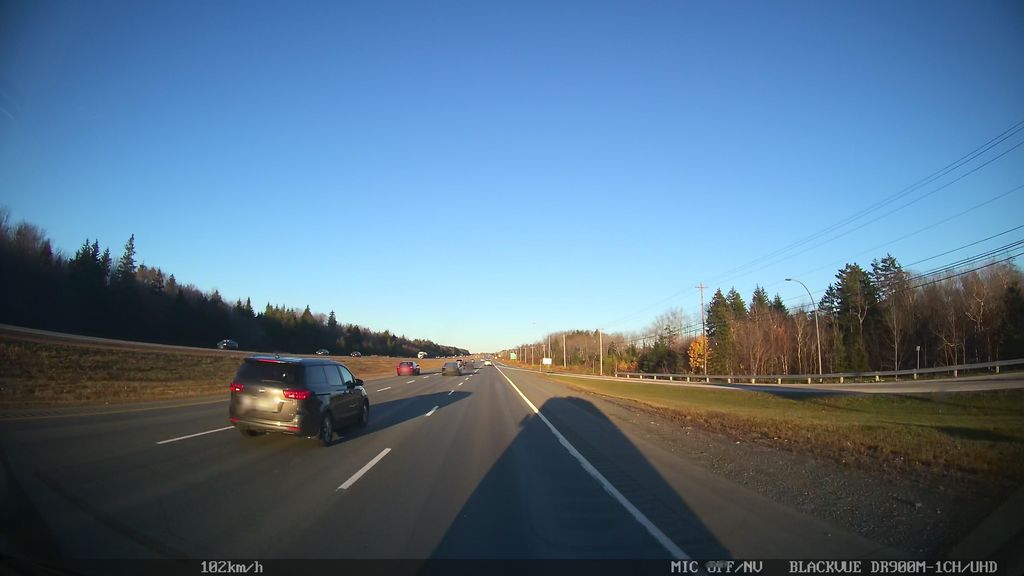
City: halifax